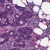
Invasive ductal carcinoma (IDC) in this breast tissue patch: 1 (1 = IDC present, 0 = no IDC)